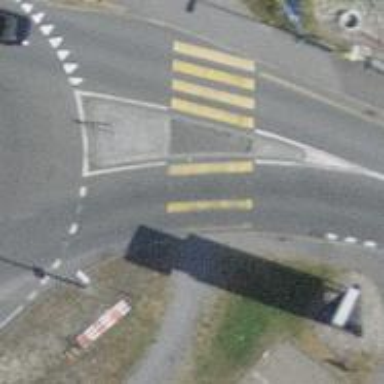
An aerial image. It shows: Uncontrolled road crossing.